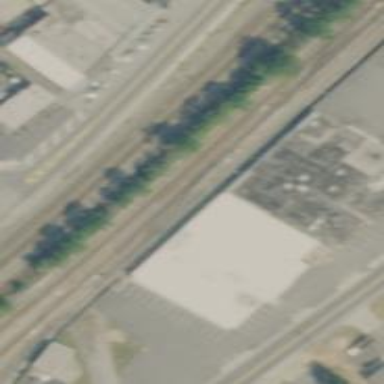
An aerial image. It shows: Electrified rail siding.